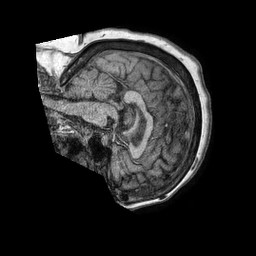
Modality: T1w
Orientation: sagittal
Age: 69
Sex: female
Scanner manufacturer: philips
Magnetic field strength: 1.5 T
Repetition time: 0.007645 s
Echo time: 0.003479 s